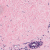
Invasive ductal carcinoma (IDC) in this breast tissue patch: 0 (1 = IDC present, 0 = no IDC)